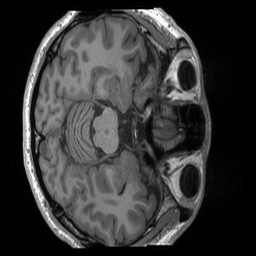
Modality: T1w
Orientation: axial
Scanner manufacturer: siemens
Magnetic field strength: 3 T
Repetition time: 2.4 s
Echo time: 0.00224 s